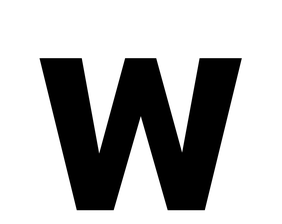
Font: Roboto_ExtraBold